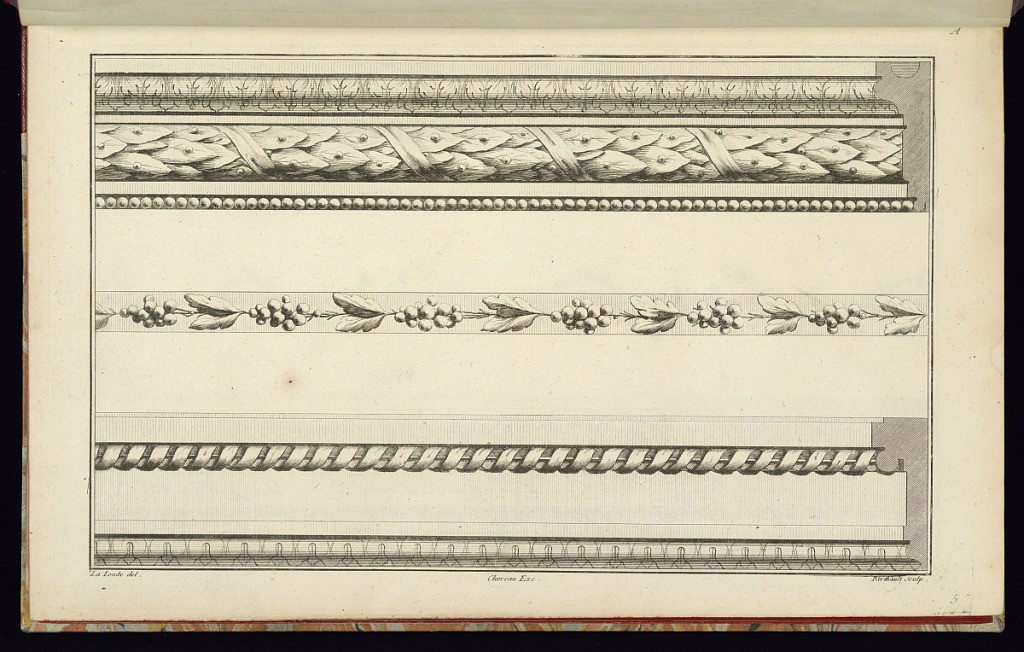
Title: Three Border Designs
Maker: Richard de Lalonde, French, active 1780–96
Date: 1785-1788
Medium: Etching on off-white laid paper
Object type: Print
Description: Three bands of border designs, stacked horizontally on the page. The top border, with cross-section on the right, is comprised of a row of acanthus leaves over bound laurel leaves and a row of beads; the middle border consists of a strand of leaves alternating with grapes; the bottom border, also with cross-section on the right, has a band of spiraling ribbon at its top. The plate is signed and numbered.